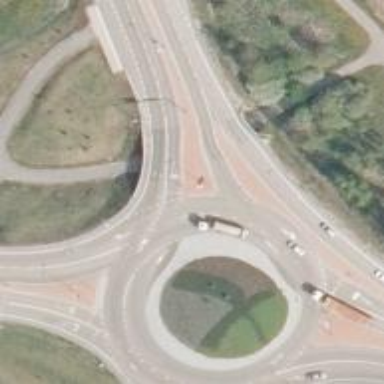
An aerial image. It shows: Secondary link road.